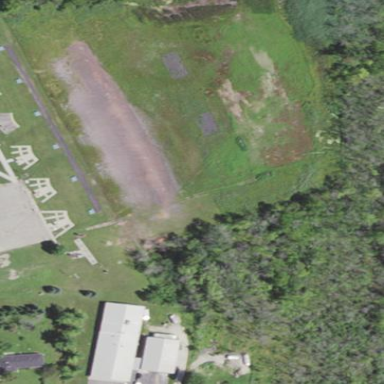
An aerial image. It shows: Shooting sport area.